九年级 · 变换几何
观察下列图标, 其中既是轴对称图形又是旋转对称图形的是 ( )

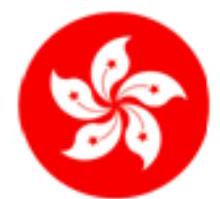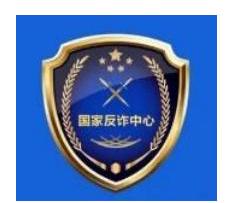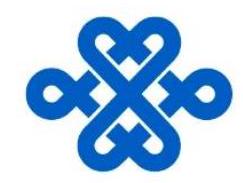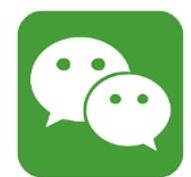
A.

B.

C.

D.

答案: C
解析: 根据轴对称图形和旋转对称图形的定义逐项判断即得答案.

【详解】解: A、不是轴对称图形, 是旋转对称图形, 故本选项不符合题意;

B、不是轴对称图形，也不是旋转对称图形，故本选项不符合题意;

C、既是轴对称图形又是旋转对称图形，故本选项符合题意;

D、既不是轴对称图形又不是旋转对称图形，故本选项不符合题意;

故选: C

【点睛】本题考查轴对称图形及旋转对称图形的概念, 轴对称图形的关键是寻找对称轴, 图形两部分沿对称轴折叠后能完全重合; 旋转对称图形的关键是寻找旋转中心, 图形绕旋转中心旋转一定角度后, 能够和原来的图形重合.